Field crop: maize
Growth stage: 2
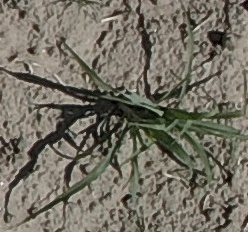
Species: sorghum